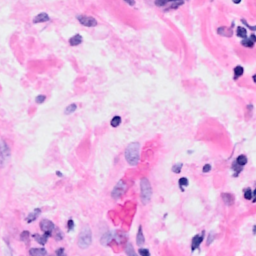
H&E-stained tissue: Breast